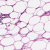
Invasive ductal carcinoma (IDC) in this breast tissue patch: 0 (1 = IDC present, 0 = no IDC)